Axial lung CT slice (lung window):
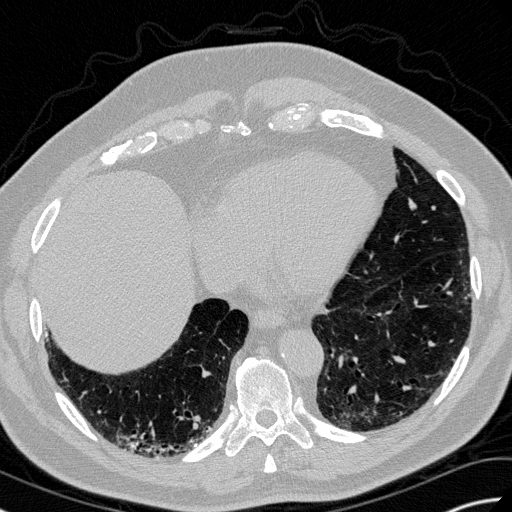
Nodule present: no